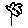
Label: flower